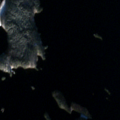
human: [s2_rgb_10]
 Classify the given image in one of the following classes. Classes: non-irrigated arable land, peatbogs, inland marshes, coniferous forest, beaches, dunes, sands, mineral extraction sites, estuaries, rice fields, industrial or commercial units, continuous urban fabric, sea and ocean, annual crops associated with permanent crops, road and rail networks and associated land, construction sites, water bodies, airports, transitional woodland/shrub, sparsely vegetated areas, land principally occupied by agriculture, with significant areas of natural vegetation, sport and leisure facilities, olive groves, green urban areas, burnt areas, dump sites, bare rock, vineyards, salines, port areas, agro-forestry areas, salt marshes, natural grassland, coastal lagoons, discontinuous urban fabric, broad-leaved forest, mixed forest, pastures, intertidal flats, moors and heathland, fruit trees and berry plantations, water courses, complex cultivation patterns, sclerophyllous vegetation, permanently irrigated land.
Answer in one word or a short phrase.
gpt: mixed forest, water bodies